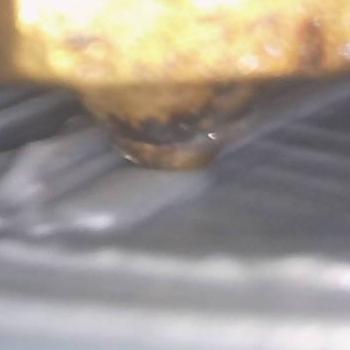
Flow rate: 178%